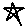
Label: star